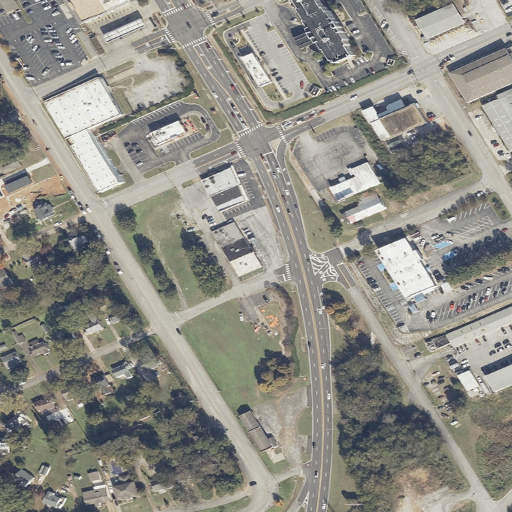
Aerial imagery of mountain in Alabama named River Hill containing high intensity development, medium intensity development, low intensity development, and open development